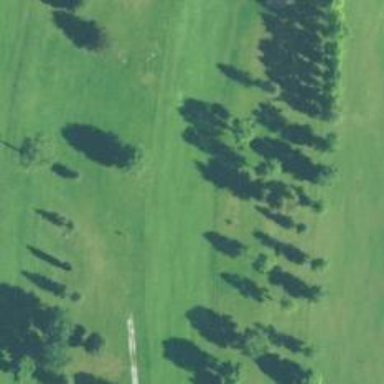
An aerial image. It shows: Golf hole.